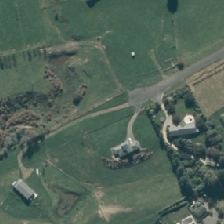
Land cover: urban_build_up